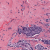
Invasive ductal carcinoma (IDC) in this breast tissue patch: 1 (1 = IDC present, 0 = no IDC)